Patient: sex M, age 78
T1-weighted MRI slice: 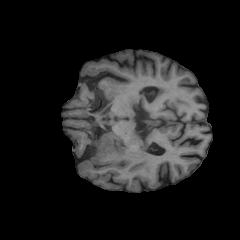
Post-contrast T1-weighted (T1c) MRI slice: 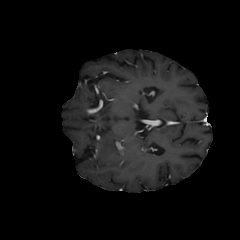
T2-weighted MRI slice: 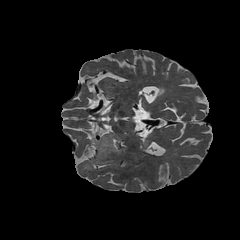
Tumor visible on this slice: yes
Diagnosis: Astrocytoma, IDH-wildtype
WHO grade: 3